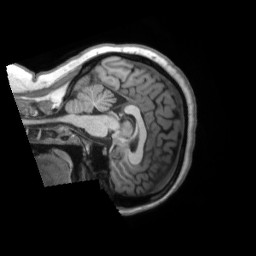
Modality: T1w
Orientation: sagittal
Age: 44
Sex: female
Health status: ill
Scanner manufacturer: siemens
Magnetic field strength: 3 T
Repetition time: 2.2 s
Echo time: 0.00157 s